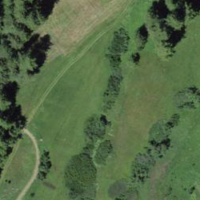
EUNIS habitat code: 26
Species observed at this site:
Phyteuma betonicifolium
Geum rivale